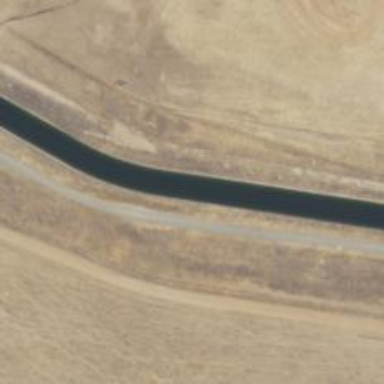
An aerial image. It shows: Canal.